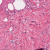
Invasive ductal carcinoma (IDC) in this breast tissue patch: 1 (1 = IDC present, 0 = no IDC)